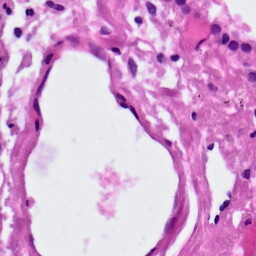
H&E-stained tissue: Lung